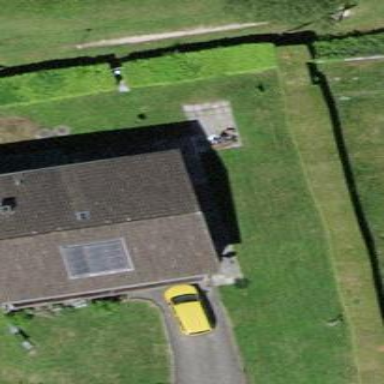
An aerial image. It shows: Terrace building.